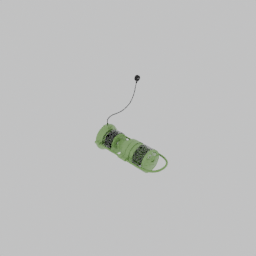
Label: appliances